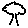
Label: tree